Field crop: tomato
Growth stage: 1
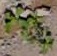
Species: portulaca